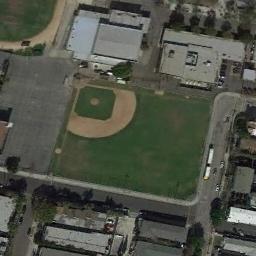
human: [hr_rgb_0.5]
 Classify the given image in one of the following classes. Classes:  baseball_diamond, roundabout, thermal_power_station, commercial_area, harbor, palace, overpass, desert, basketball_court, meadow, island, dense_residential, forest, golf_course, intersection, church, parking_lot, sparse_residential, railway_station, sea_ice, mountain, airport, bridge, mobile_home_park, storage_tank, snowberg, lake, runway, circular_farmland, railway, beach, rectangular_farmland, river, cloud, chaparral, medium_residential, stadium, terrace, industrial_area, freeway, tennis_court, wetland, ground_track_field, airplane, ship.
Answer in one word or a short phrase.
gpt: baseball_diamond